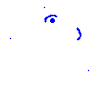
Particle: pion